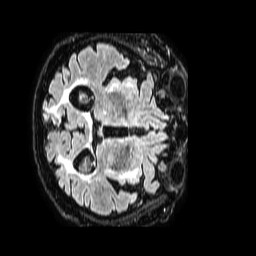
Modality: FLAIR
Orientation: axial
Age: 81
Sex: female
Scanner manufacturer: philips
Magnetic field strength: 1.5 T
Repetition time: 4.8 s
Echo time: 0.3 s